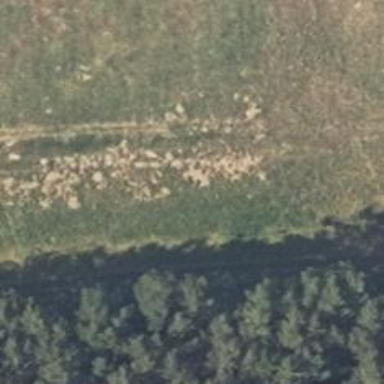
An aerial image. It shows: Compacted track road.